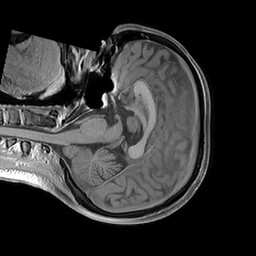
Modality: T1w
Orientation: axial
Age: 23
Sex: female
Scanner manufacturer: philips
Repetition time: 0.0076 s
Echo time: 0.0024 s